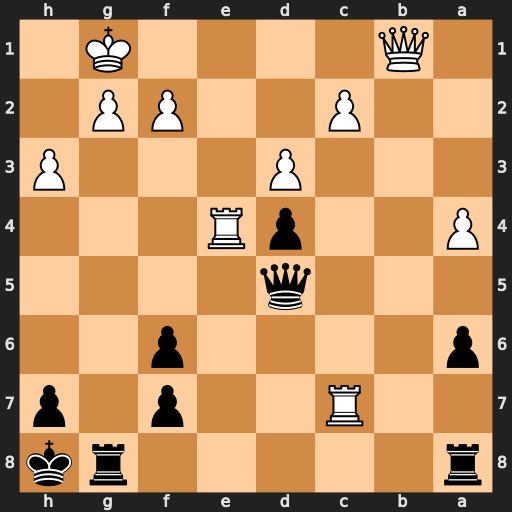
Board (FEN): r5rk/2R2p1p/p4p2/3q4/P2pR3/3P3P/2P2PP1/1Q4K1
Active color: b
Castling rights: -
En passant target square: -
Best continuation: f5 c4 dxc3 Qb4 fxe4 Qxc3+ Rg7